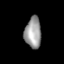
Tissue: lung
Cell type: T cells
Senescence score: 0.5844
Nuclear area (px): 501
Mean DAPI intensity: 154.946